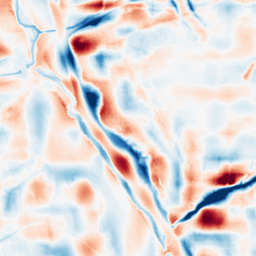
Category: wavelet
Decomposition family: wavelet_dwt
Decomposition parameters: wavelet: coif2
level: 5
Upsampling method: edge_directed
Upsampling parameters: scale: 2
Upsampling scale: 2